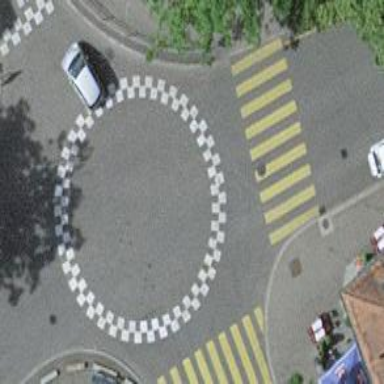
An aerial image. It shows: Traffic calming table.